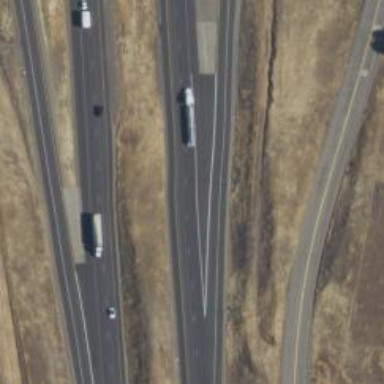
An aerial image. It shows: Asphalt motorway.